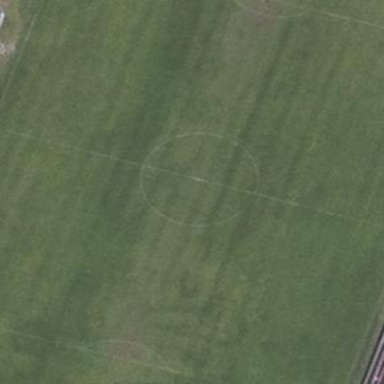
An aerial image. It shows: Soccer pitch for outdoor sports and leisure activities.